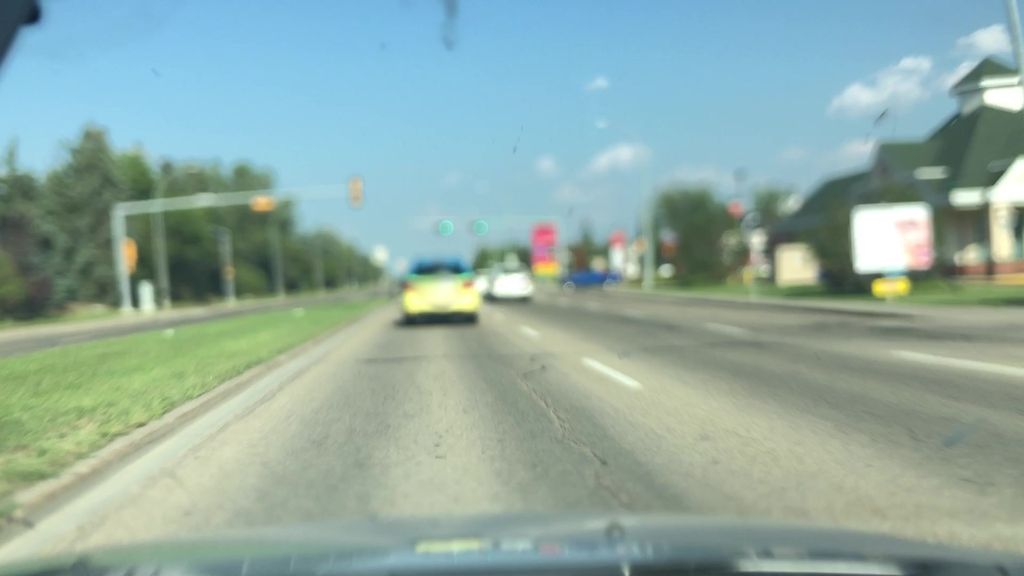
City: edmonton